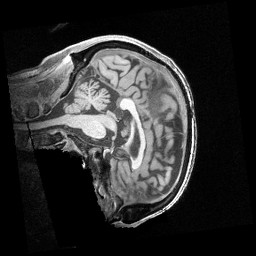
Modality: T1w
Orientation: sagittal
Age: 66
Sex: male
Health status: healthy
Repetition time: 2.4 s
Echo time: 0.00222 s